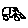
Label: car